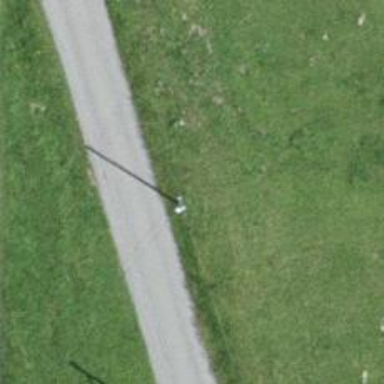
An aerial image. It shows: Power pole.